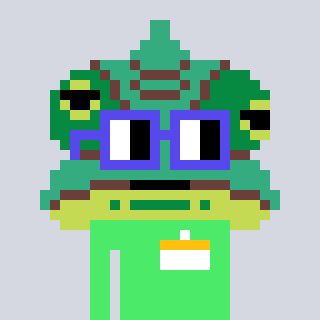
a pixel art character with square blue glasses, a chameleon-shaped head and a teal-colored body on a cool background